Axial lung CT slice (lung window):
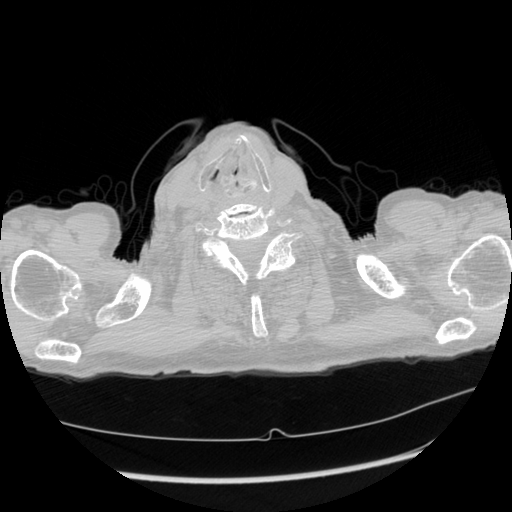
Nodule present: no